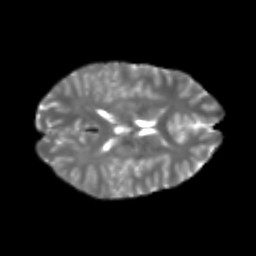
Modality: T2w
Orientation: axial
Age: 22
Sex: female
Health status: healthy
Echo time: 0.074 s